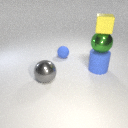
large blue rubber cylinder in front of small blue rubber sphere